Field crop: tomato
Growth stage: 1
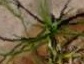
Species: cyperus